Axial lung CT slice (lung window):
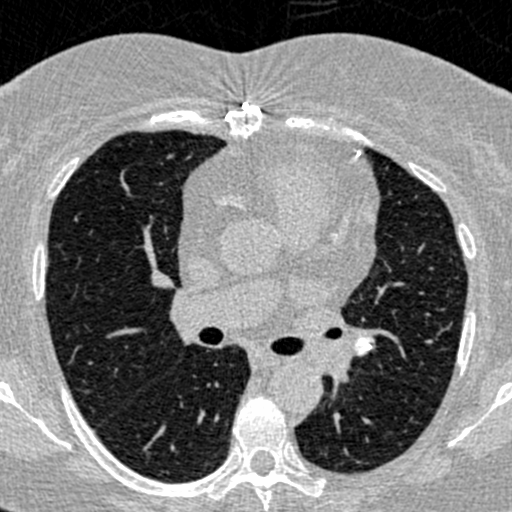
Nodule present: no